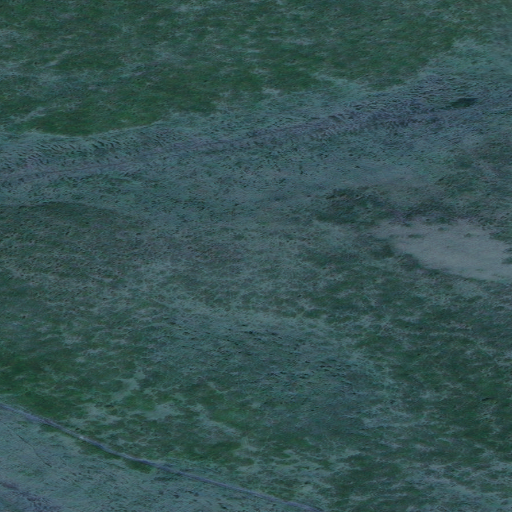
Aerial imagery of valley in Alaska named Pensive Pup containing only unknown